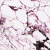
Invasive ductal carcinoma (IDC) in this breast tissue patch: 0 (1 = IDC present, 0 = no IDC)